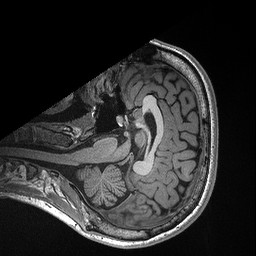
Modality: T1w
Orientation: axial
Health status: healthy
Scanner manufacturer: siemens
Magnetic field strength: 3 T
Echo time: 0.00298 s